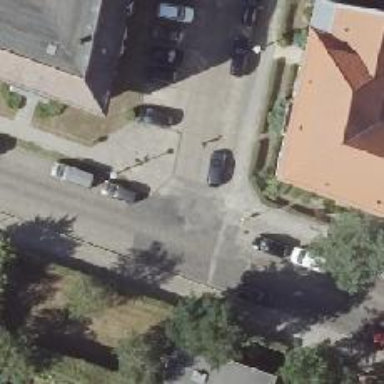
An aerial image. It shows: Residential road with concrete surface. There is sidewalk on the left side.